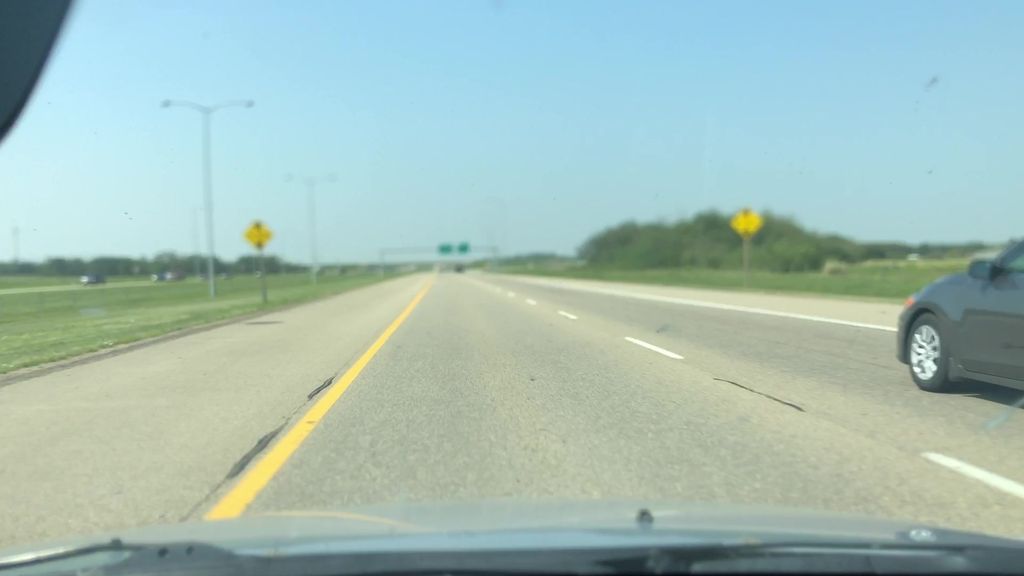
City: edmonton